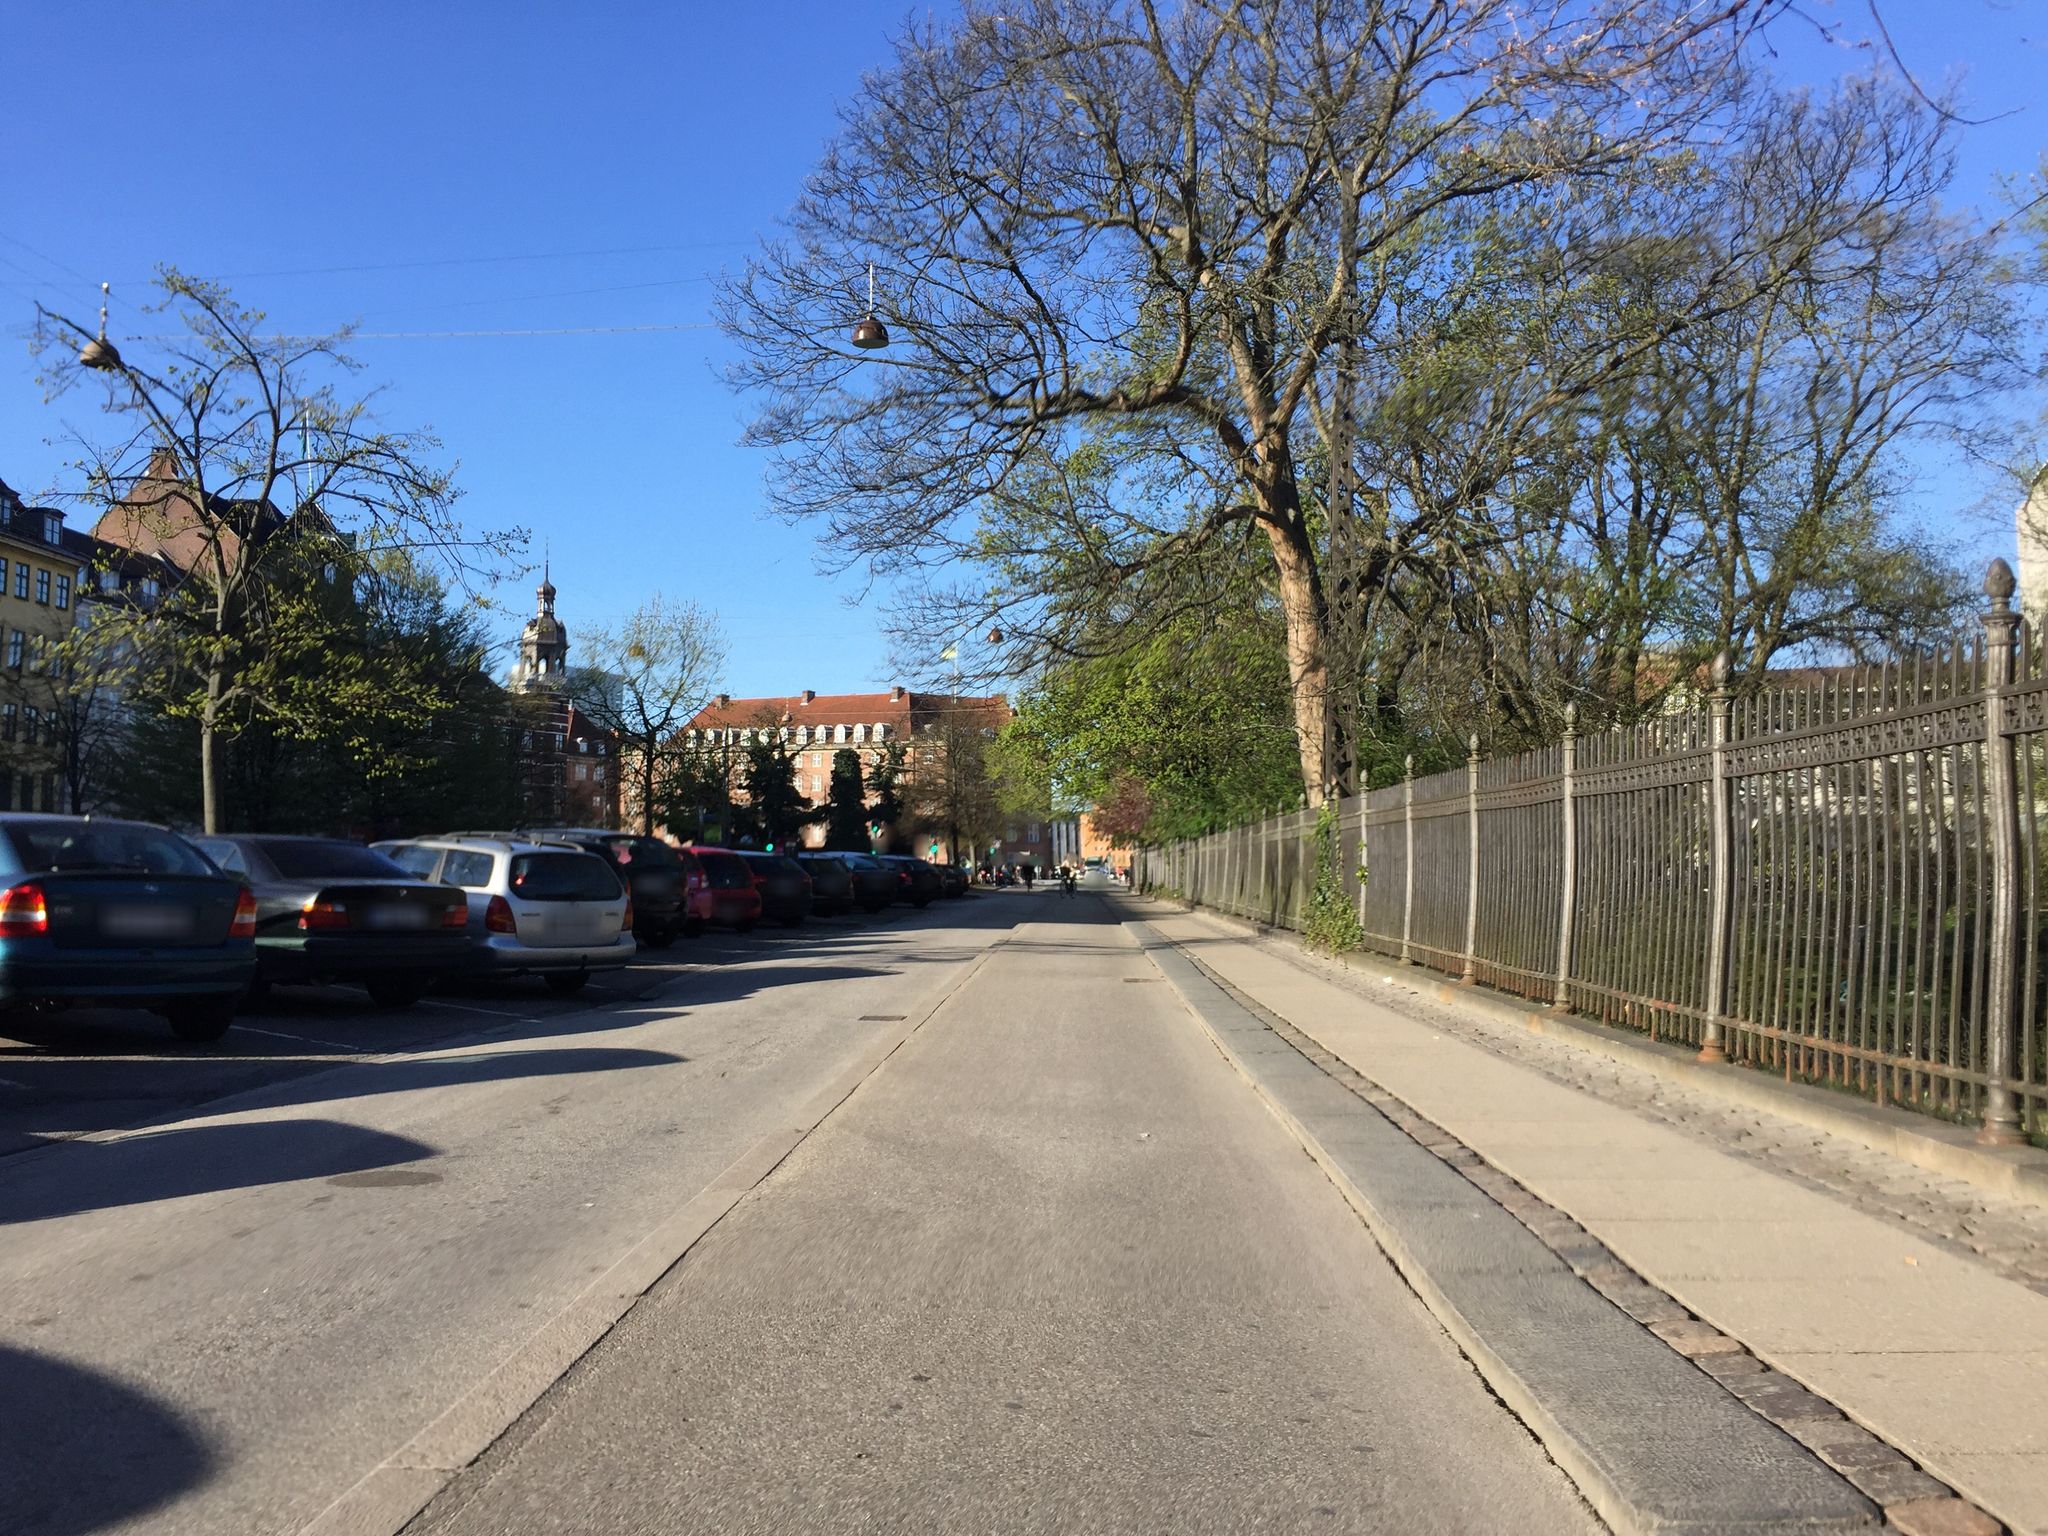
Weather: clear
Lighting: day
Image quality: good
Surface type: cycling surface
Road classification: service
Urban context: urban centre
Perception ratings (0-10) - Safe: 6.71, Lively: 2.92, Beautiful: 8.08, Boring: 4.45, Depressing: 3.47, Wealthy: 5.82